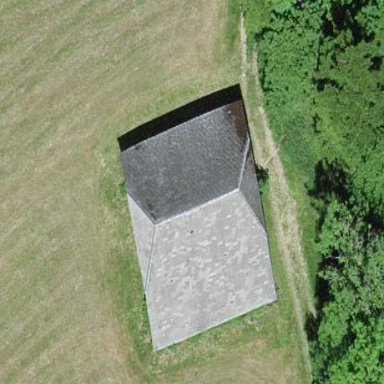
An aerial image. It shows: Rural barn.